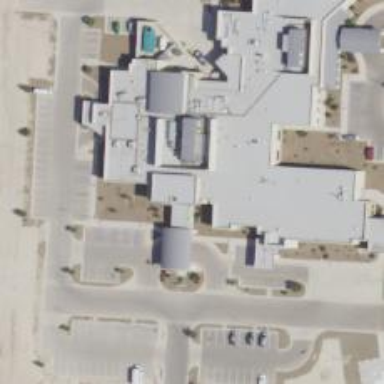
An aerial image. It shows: Hospital providing healthcare services.